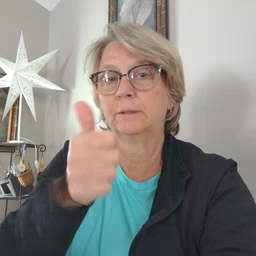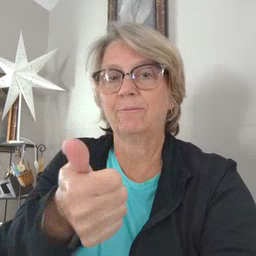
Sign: yourself